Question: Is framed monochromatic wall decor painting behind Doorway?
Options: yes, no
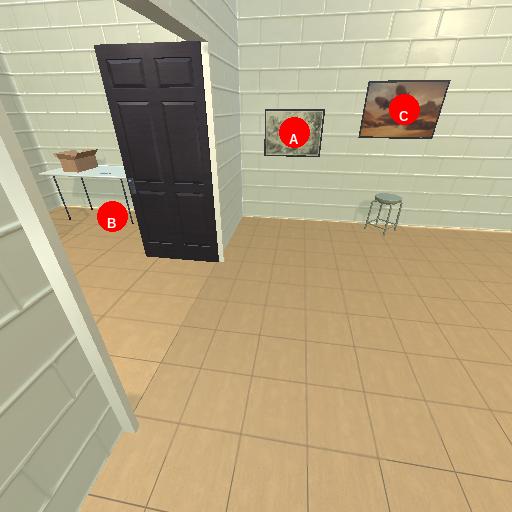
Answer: yes